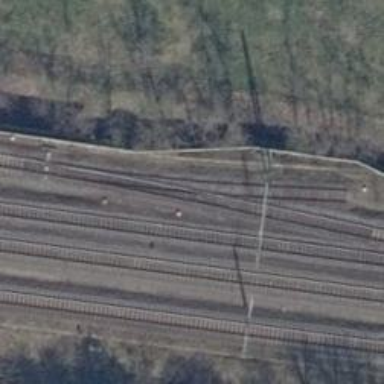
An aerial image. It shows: Railway yard used for servicing trains.